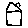
Label: house